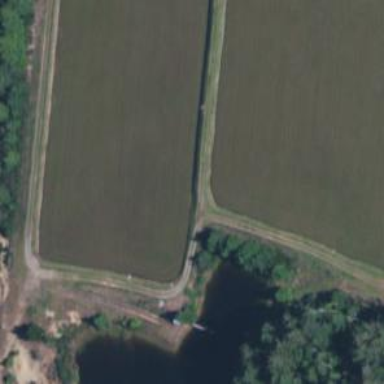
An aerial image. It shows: Farmland with cranberries as the crop.